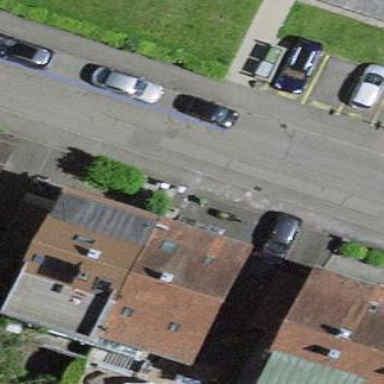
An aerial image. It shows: Semi-detached house.